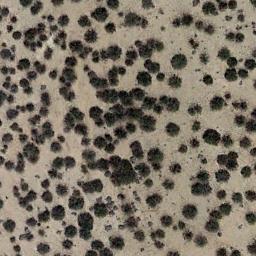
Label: chaparral